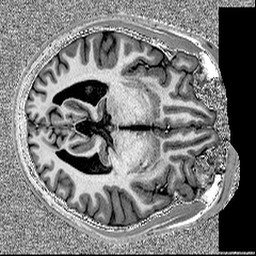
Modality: MP2RAGE
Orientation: axial
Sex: male